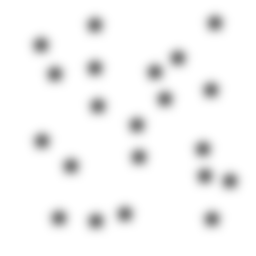
Squares: 0
Triangles: 0
Stars: 21
Total shapes: 21